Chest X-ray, AP view. Patient: 60 years old, sex F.
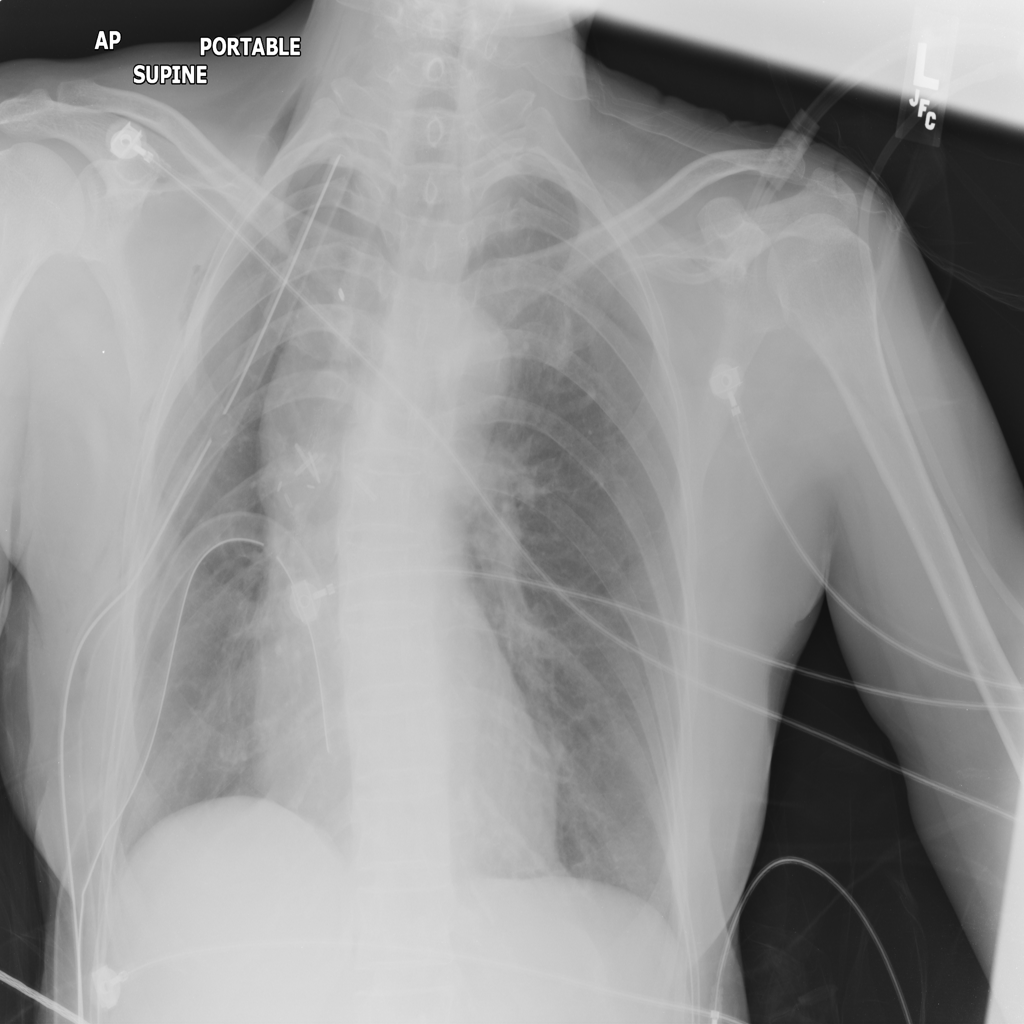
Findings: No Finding